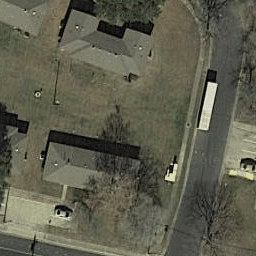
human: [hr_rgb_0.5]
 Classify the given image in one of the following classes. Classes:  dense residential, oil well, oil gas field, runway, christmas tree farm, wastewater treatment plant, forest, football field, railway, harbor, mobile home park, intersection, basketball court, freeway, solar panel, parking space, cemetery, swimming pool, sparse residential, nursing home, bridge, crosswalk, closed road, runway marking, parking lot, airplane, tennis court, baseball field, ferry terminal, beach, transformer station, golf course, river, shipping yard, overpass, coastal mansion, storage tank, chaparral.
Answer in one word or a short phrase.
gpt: sparse residential